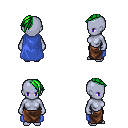
a pixel art fantasy rpg character, female body template, dark elf, purple skin, blue cape, robe skirt, green long mohawk hairstyle, four views (front, back, left, right), 2x2 character sprite sheet, small pixel art, hard edges, no anti-aliasing